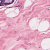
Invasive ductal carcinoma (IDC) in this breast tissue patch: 0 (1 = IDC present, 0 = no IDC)